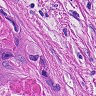
Metastatic tissue present: yes